Question: I created a .patch file from my changes on my laptop with Ankhsvn for a MVC4-project. Now I am on another computer where I loaded the MVC-project from SVN and I want to apply this patch. I have no idea how to do this, and cannot find it in the manual.
What I do know is that I cannot apply a patch:

Furthermore, I don't know how this .patch file is supposed to work since it also needs to add images and new files.
Can someone explain to me how I can use the .patch file?
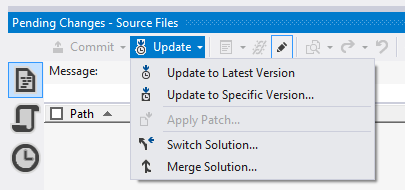
Answer: AnkhSVN requires you to use an external patch tool. Otherwise the 'Apply patch' option is greyed out. You can install TortoiseSVN and configure AnkhSVN to use it's merging tool for apply patches.